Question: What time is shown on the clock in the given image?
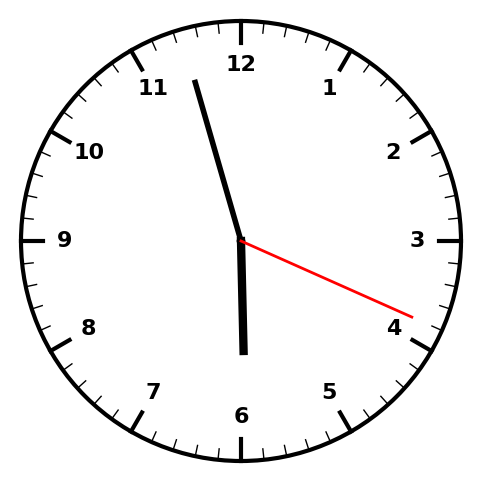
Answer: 05:57:19